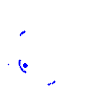
Particle: pion